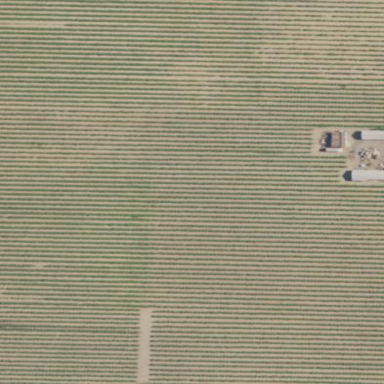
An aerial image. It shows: Vineyard.